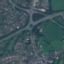
Land use / land cover: Highway